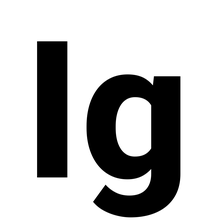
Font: Roboto_ExtraBold